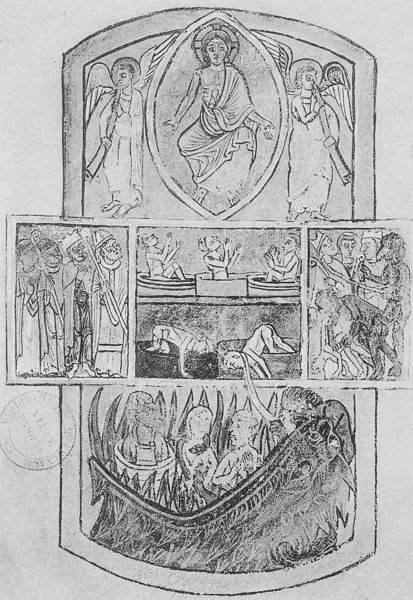
Titel: Psalter - Hymnar (Saint - Fuscien Psalter)
Institution: Amiens, Bibliothèque Municipale
Schlagwörter: himmel, zeichnung, tod, krone, engel, kreuz, druck, fisch, heiligenschein, zähne, christus, jesus, fegefeuer, hölle, teufel, verdammnis, bischöfe, geistliche, posaunen, kassetten, posaune, szenen, auferstehung, szepter, mandorla, buchmalerei, schlund, drei jünglinge, oboen, gerechten